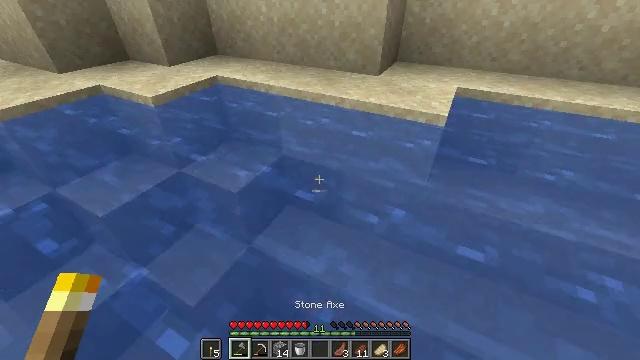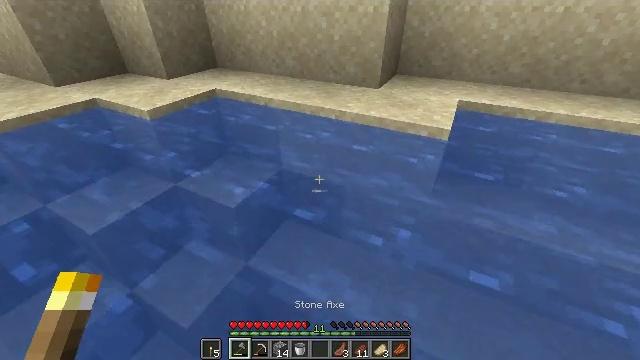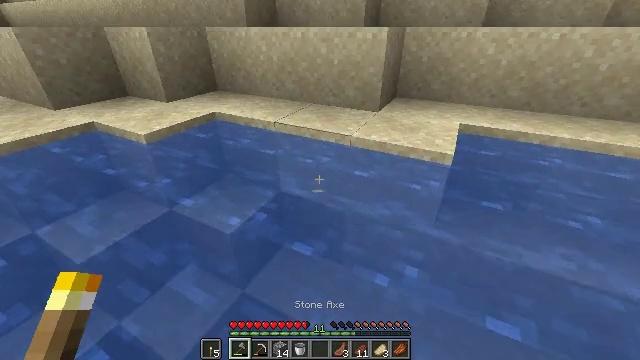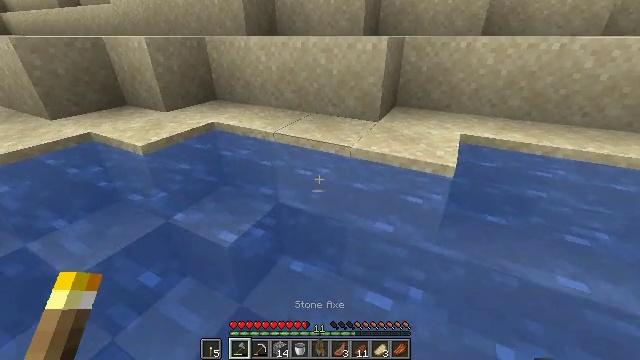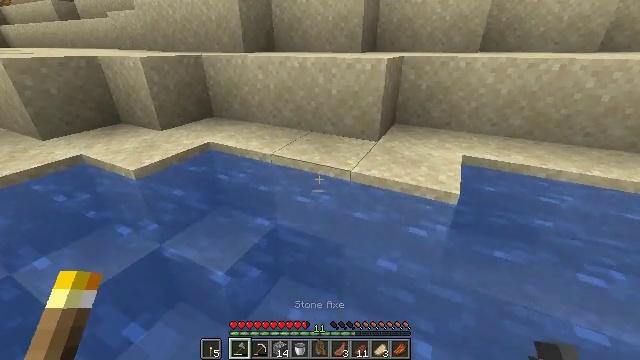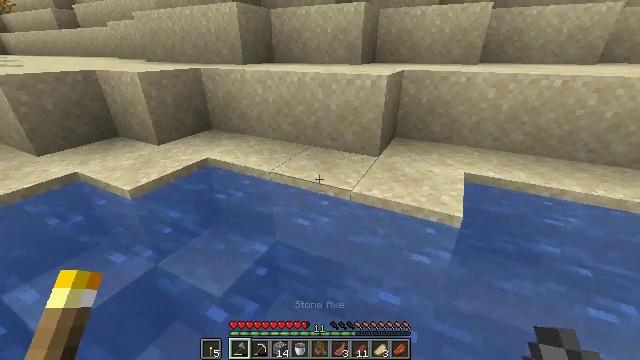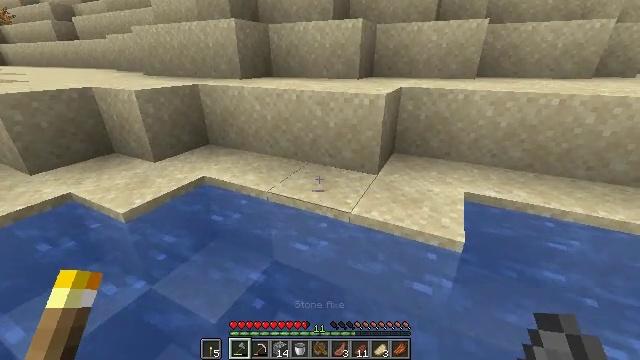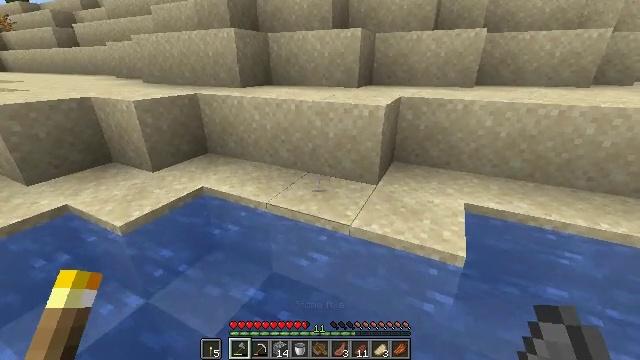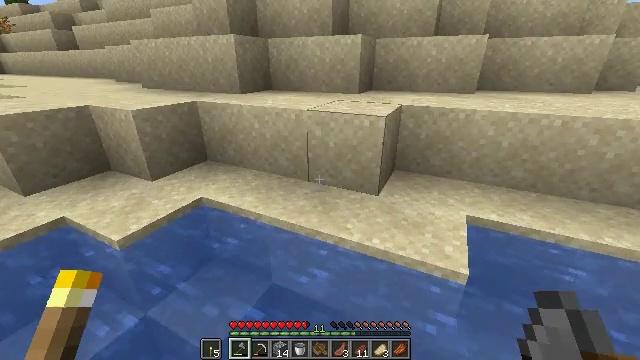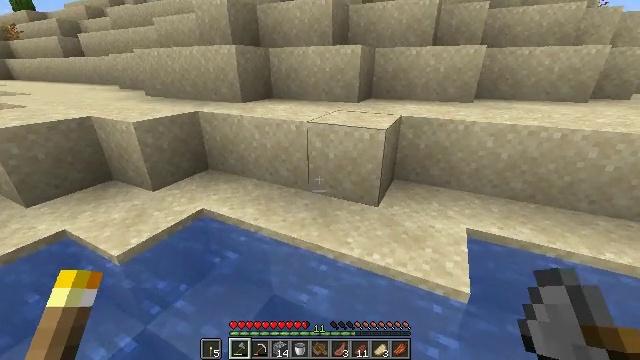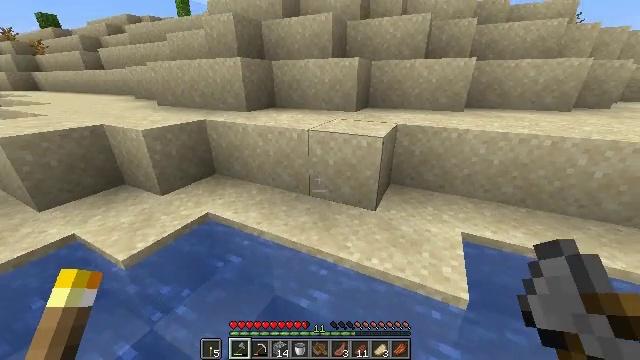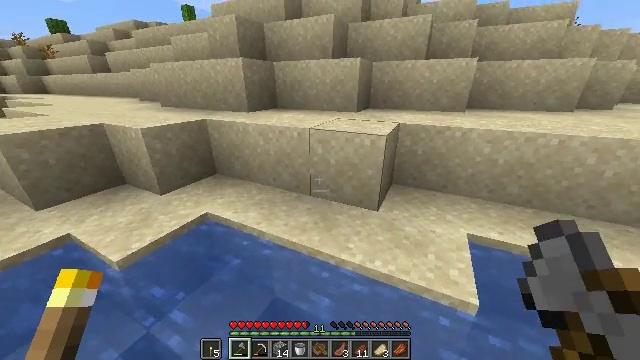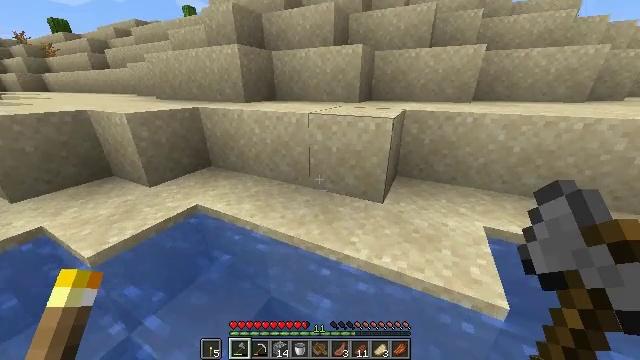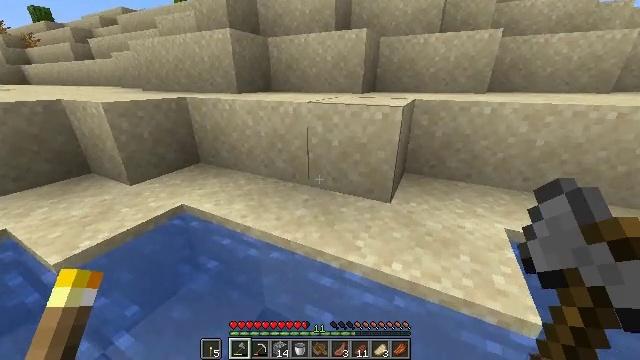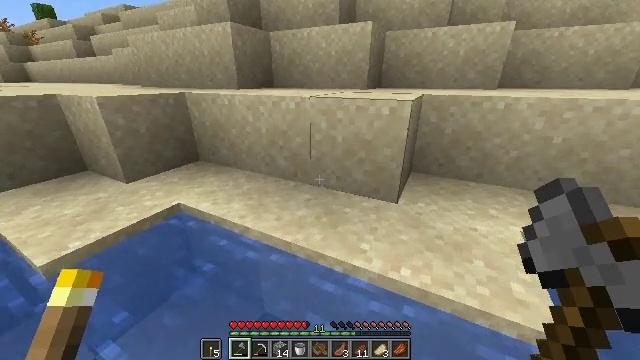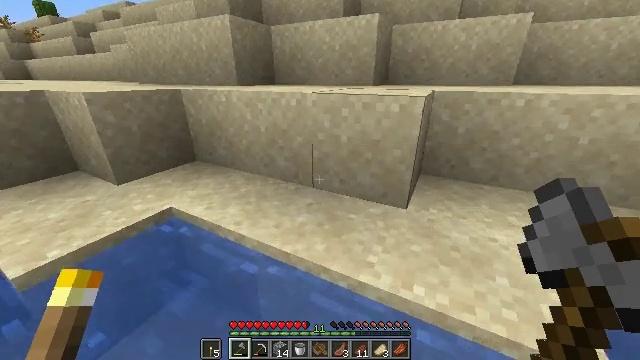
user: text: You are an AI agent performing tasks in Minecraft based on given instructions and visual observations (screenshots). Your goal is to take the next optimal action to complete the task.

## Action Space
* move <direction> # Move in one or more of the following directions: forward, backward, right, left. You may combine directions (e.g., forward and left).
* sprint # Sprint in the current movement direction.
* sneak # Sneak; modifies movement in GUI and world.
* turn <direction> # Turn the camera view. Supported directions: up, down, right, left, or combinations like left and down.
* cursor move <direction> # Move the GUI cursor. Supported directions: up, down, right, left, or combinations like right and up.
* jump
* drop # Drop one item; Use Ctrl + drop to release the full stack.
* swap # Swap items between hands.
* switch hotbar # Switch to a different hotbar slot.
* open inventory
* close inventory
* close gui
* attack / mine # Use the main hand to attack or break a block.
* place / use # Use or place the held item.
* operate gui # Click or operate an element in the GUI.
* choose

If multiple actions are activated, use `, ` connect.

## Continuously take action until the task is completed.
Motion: motion action
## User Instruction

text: Mine the dead bush in the desert.
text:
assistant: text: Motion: move forward, turn up, jump
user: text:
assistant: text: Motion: move forward, turn up, jump
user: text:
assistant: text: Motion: move forward, sprint, turn up, jump
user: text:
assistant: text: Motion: move forward, sprint, turn up, jump
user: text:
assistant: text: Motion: move forward, sprint, jump
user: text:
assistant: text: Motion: move forward, sprint, turn up, jump
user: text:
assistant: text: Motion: move forward, sprint, jump
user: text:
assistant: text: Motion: move forward, sprint, jump
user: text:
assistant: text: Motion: move forward, sprint, jump
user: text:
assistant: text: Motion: move forward, sprint, jump
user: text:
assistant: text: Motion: move forward, sprint, jump
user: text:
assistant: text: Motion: move forward, sprint, jump
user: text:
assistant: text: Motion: move forward, sprint, jump
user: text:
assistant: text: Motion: move forward, sprint, jump
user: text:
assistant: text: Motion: move forward, sprint, jump
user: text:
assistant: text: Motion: move forward, sprint, jump
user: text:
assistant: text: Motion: move forward, sprint, jump
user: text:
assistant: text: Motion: move forward, sprint, turn left and up, jump
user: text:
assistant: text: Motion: move forward, sprint, turn up, jump
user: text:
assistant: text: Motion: move forward, sprint, turn left and up, jump
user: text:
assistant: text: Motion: move forward, sprint, turn left and up, jump
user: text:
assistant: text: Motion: move forward, sprint, turn left and up, jump
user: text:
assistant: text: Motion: move forward, sprint, turn left and up, jump
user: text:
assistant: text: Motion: move forward, sprint, turn left, jump
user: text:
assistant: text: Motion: move forward, sprint, jump
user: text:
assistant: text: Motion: move forward, sprint, turn left, jump
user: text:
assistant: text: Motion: move forward, sprint, turn left, jump
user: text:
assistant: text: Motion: move forward, sprint, jump
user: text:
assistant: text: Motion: move forward, sprint, turn left, jump
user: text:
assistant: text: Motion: move forward, sprint, turn left, jump